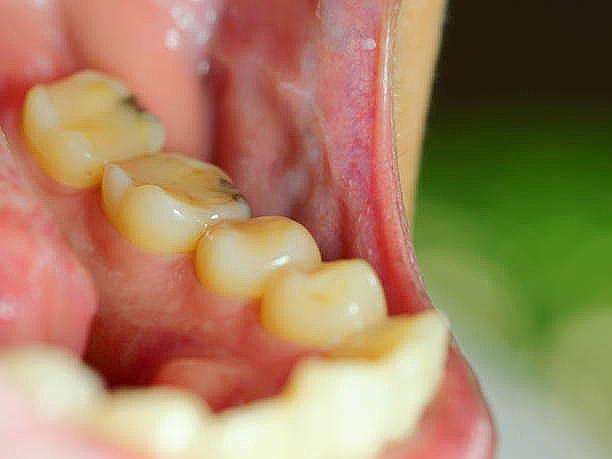
Condition: Calculus